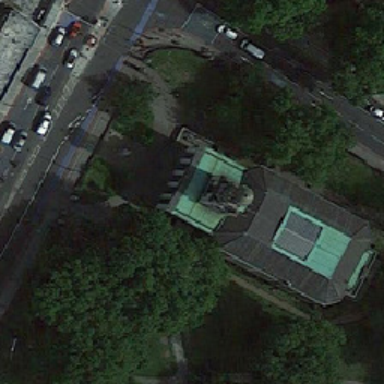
This church sits on a road with trees on both sides .